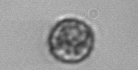
Label: coccolithophorid